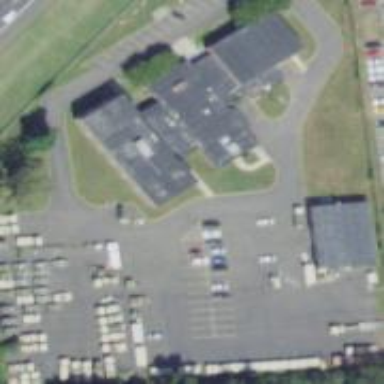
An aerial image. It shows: Military barracks building.